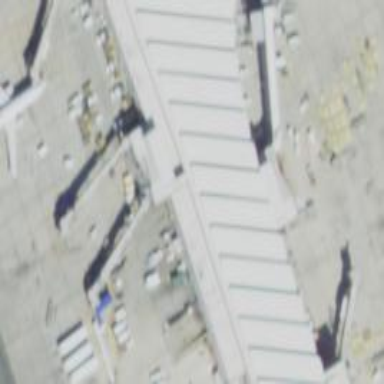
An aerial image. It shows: Airport gate.